Question: I am trying to do a dropdown filter content in ASP.NET MVC. I want the dropdown to show the three Graduation Status (Graduated, Pass, Failed) and that when I select one it will only show the student of the selected status!
Here a screenshot of what I am seeing right now:

Controller:
'''
ViewBag.GraduationStatus = new SelectList(db.Graduated_Students, "Graduated Status");
var graduates = db.Graduated_Students.Where(student => student.GraduationStatus != null);
return View(graduates.ToList());
'''
View:
'''
@using (Html.BeginForm())
{
<table>
<tr>
<th>
@Html.DropDownList("GraduationStatus", null, htmlAttributes: new { @class = "form-control" })
</th>
<th>
<input type="submit" value="Filter by graduation Status" />
</th>
</tr>
</table>
}
'''
Model :
'''
namespace CodeboxxSchoolPortal
{
using System;
using System.ComponentModel.DataAnnotations;
using System.Collections.Generic;
public partial class Graduated_Students
{
public int ID { get; set; }
public int CohortId { get; set; }
public string GraduationStatus { get; set; }
public string Name { get; set; }
public string FirstName { get; set; }
public string LastName { get; set; }
public string ContractStatus { get; set; }
public string DepositStatus { get; set; }
public Nullable<int> PartnerId { get; set; }
public string PartnerName { get; set; }
public List<SelectListItem> GraduationStatusList = new List<SelectListItem>
{
new SelectListItem { Value="Graduated", Text="Graduated" },
new SelectListItem { Value ="Pass", Text="Pass" },
new SelectListItem { Value ="Failed", Text="Failed" }
};
public class SelectListItem
{
public string Value { get; set; }
public string Text { get; set; }
}
}
}
'''
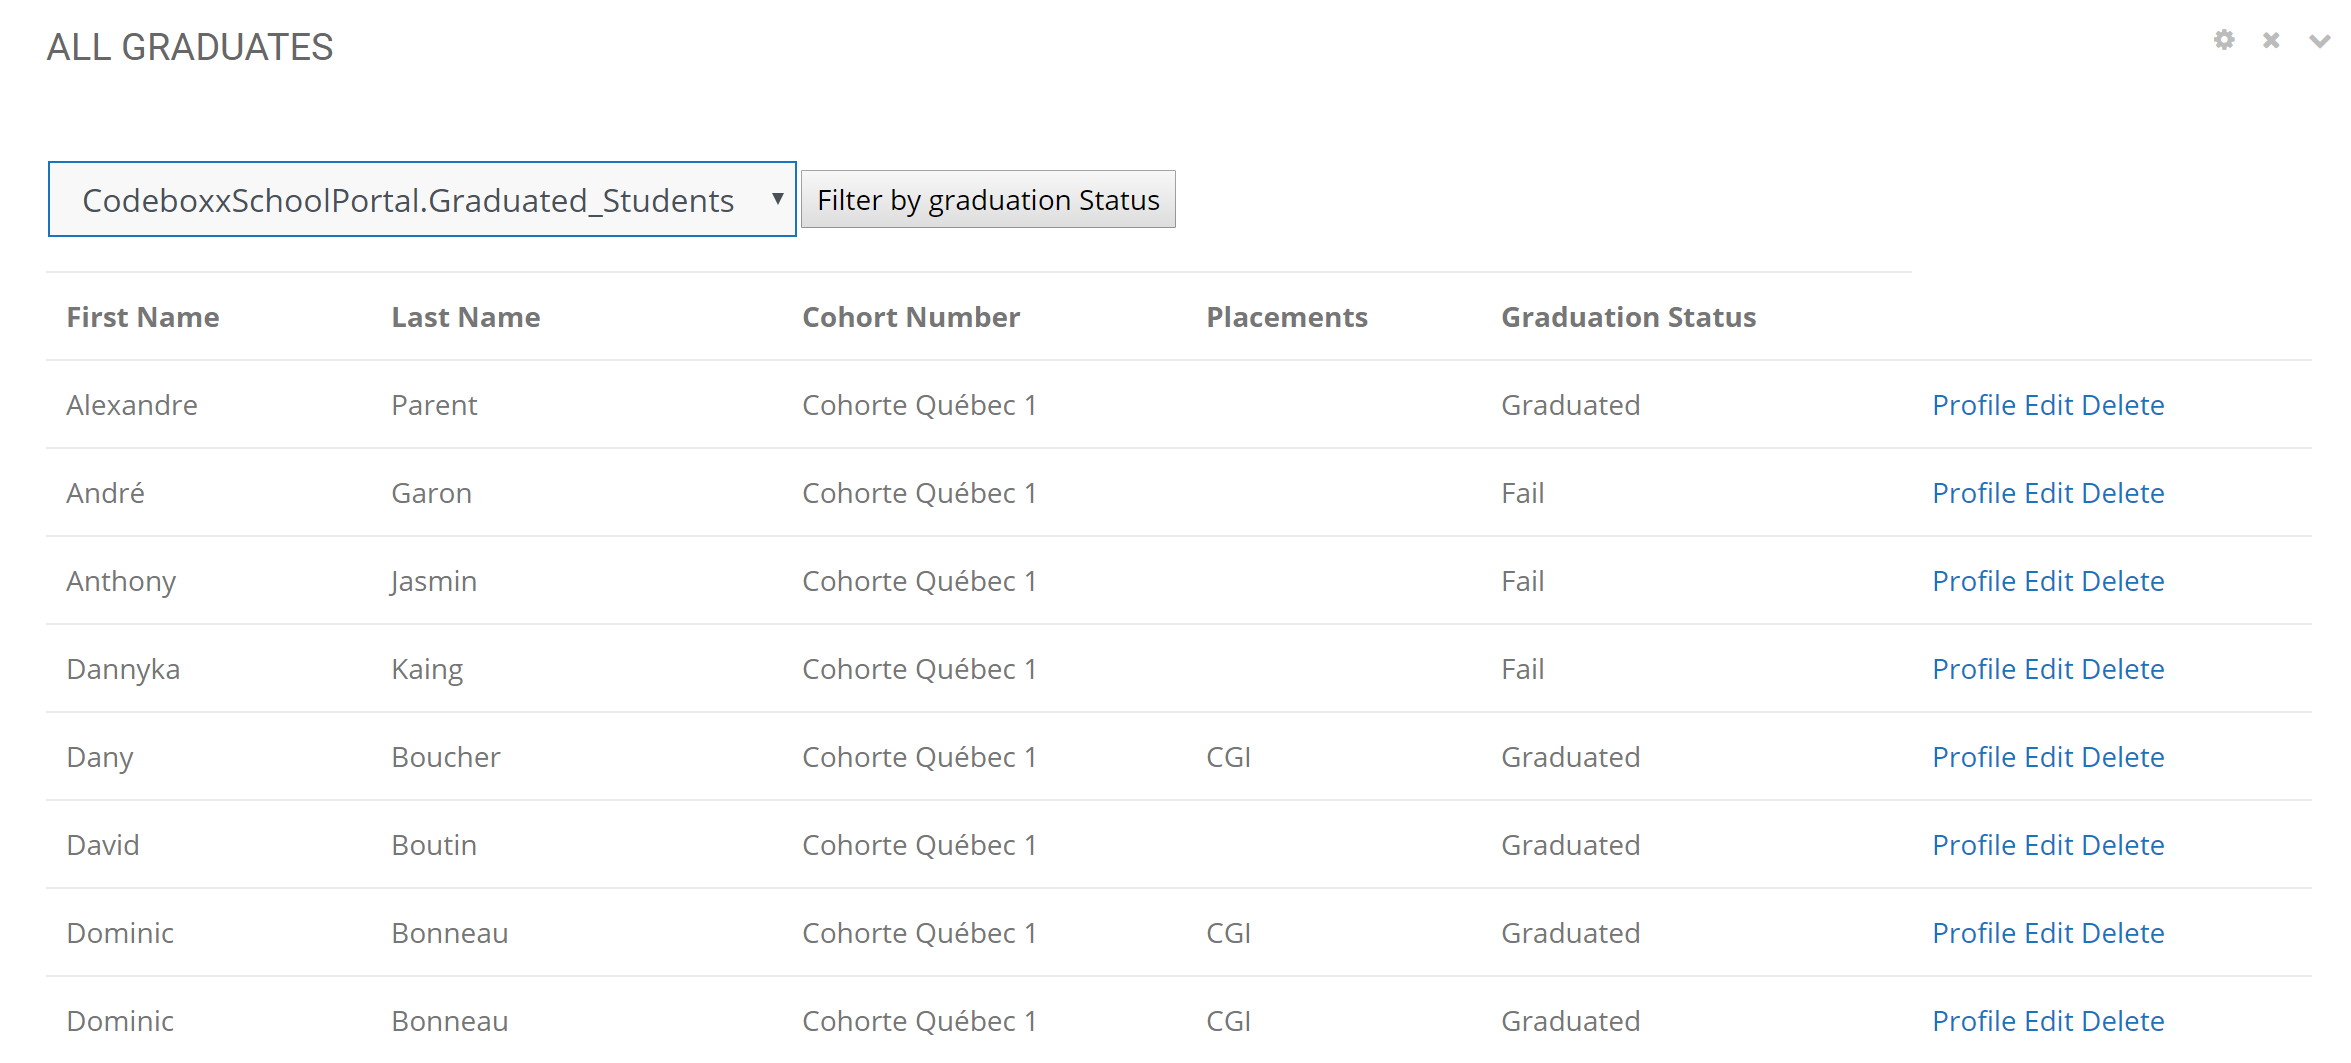
Answer: This is what I think you should do,
if your 'Action' in the controller is 'GetStudents', and your dropdown list has values as string(Graduation status), pass it to the controller on the filter button click
'''
[HttpPost]
public ActionResult Documents(string? graduationStatus)
{
var graduates = db.Graduated_Students.Where(student => student.GraduationStatus == graduationStatus);
return View(graduates.ToList());
}
'''
> Note that the 'string? graduationStatus' has to be of the same type as 'student.GraduationStatus' in the databaseAlso make sure that 'Html.BeginForm()' has the proper action to the controller
'''
@Html.BeginForm("GetStudents", "Controller", FormMethod.Post, new { @class = "my_form"})
'''
Change the line below to
'''
@Html.DropDownList("GraduationStatus", new SelectList(ViewBag.GraduationStatus, "Value Here", "Text Here", null), "- Select -", new { @class = "form-control"})
'''